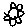
Label: flower